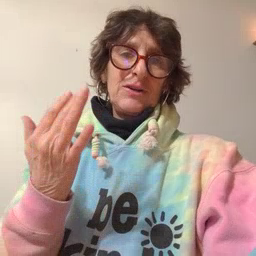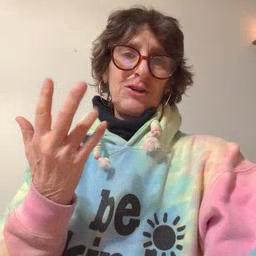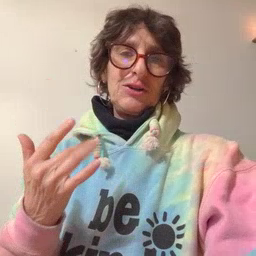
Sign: finger